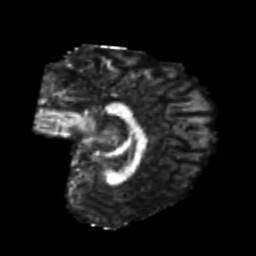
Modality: FA
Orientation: sagittal
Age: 24
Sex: female
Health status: healthy
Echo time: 0.074 s